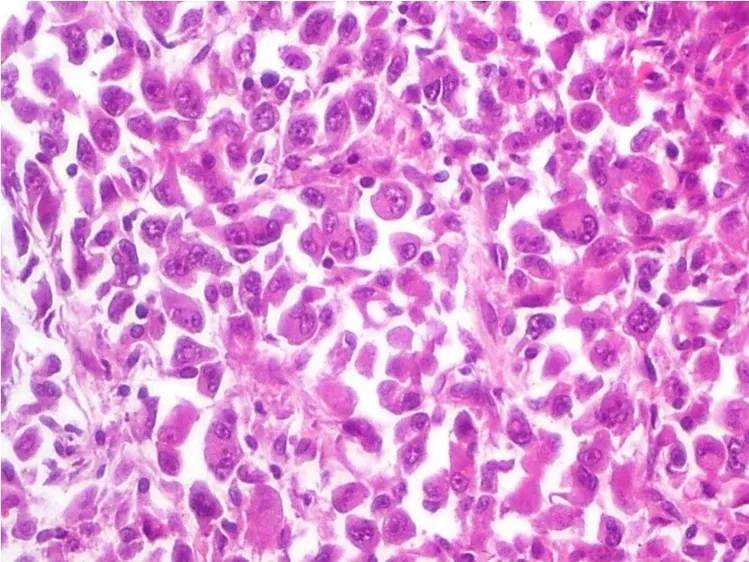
Histological features showing non cohesive tumor cells, large and round to ovoid shapes with abundant eosinophilic cytoplasm, vesicular nuclei, prominent nucleoli, and certain cells had eccentric nuclei.
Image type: pathology (h&e)